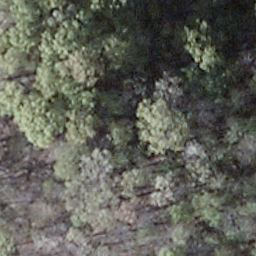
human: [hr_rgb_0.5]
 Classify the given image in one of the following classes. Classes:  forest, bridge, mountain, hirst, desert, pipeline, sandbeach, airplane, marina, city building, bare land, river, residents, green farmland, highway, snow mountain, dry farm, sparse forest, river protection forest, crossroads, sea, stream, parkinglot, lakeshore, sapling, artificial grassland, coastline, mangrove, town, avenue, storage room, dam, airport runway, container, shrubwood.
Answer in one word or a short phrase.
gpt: shrubwood